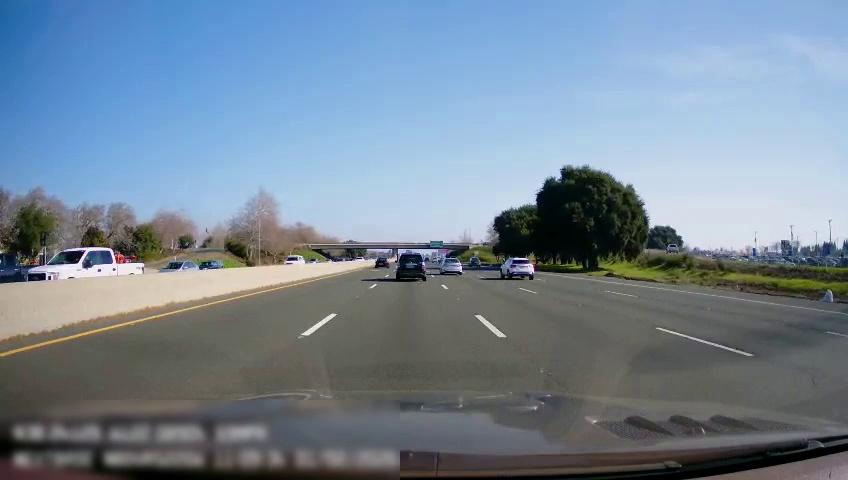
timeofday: Day
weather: Sunny
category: Drivable Space
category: Drivable Space
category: Vehicles | Car
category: Vehicles | SUV
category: Vehicles | Car
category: Vehicles | SUV
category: Vehicles | Car
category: Vehicles | Truck
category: Vehicles | Truck
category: Vehicles | Truck
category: Vehicles | Car
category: Vehicles | Car
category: Vehicles | SUV
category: Lanes | Alternate Lane
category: Lanes | Current Lane
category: Lanes | Current Lane
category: Lanes | Alternate Lane
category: Lanes | Alternate Lane
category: Lanes | Alternate Lane
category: Traffic | Signs